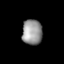
Tissue: lung
Cell type: Epithelial cells
Senescence score: 0.2201
Nuclear area (px): 498
Mean DAPI intensity: 149.46